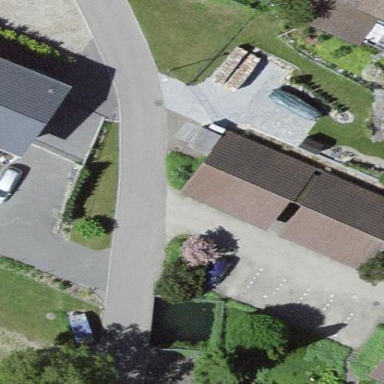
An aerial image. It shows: Shed.